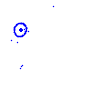
Particle: proton